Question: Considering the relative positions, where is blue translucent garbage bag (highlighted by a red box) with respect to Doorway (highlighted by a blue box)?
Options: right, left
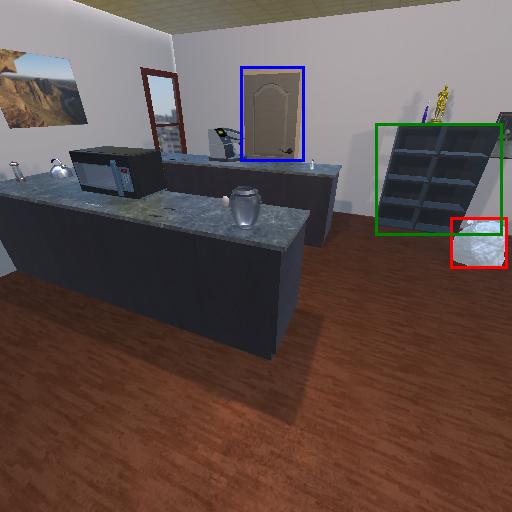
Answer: right